Question: My program doesn't export anything to the '.txt' file; actually, I can't even compile it in this form.
'''
#include <stdio.h>
typedef struct /*We define structure type to save memory
( im not sure about this!!!) */
{
char name[20];
int num;
} cont;
void input(cont a[],int n) /*With this function i enter data in main program.*/
{
int i;
for(i=0;i<n;i++)
{
printf("Insert name:");
scanf("%s",&a[i].name);
printf("Insert number:");
scanf("%d",&a[i].num);
printf("
");
}
}
void export(cont a[],int n) /*Export data that is entered in main program to text file
output.txt that is in same folder as program*/
{
FILE *text;
int i;
text=fopen("output.txt","w");
fprintf(text,"Name:%s
Number:%d
",a[i].name,a[i].num);
fclose(text);
}
void printinprog(cont a[],int n) /*This just prints data in program so we can check
that program works correctly.*/
{
int i;
for(i=0;i<n;i++)
{
printf("Name:%s Number:%d",a[i].name,a[i].num);
printf("
");
}
}
main()
{
cont per[20];
int c;
printf("Enter number of contacts:");
scanf("%d",&c);
input(per,c);
export(per,c);
system("pause");
}
'''
So when i move main part of export function to printinprog function it looks like this:
'''
#include <stdio.h>
typedef struct /*We define structure type to save memory
( im not sure about this!!!) */
{
char name[20];
int num;
} cont;
void input(cont a[],int n) /*With this function i enter data in main program.*/
{
int i;
for(i=0;i<n;i++)
{
printf("Insert name:");
scanf("%s",&a[i].name);
printf("Insert number:");
scanf("%d",&a[i].num);
printf("
");
}
}
void printinprog(cont a[],int n) /*This just prints data in program so we can check
that program works correctly.*/
{
int i;
for(i=0;i<n;i++)
{
printf("Name:%s Number:%d",a[i].name,a[i].num);
printf("
");
}
FILE *text;
text=fopen("output.txt","w");
fprintf(text,"Name:%s
Number:%d
",a[i].name,a[i].num);
fclose(text);
}
main()
{
cont per[20];
int c;
printf("Enter number of contacts:");
scanf("%d",&c);
input(per,c);
printinprog(per,c);
system("pause");
}
'''
Now program works but i get wrong data in .txt file and that looks like this.

So i am pretty sure that problem is in typedef struct actually i think there is a problem with data types cuz i define it like cont and that doesnt actually exist so proggram doesnt see that as a text data and the gives wrong data to .txt file.
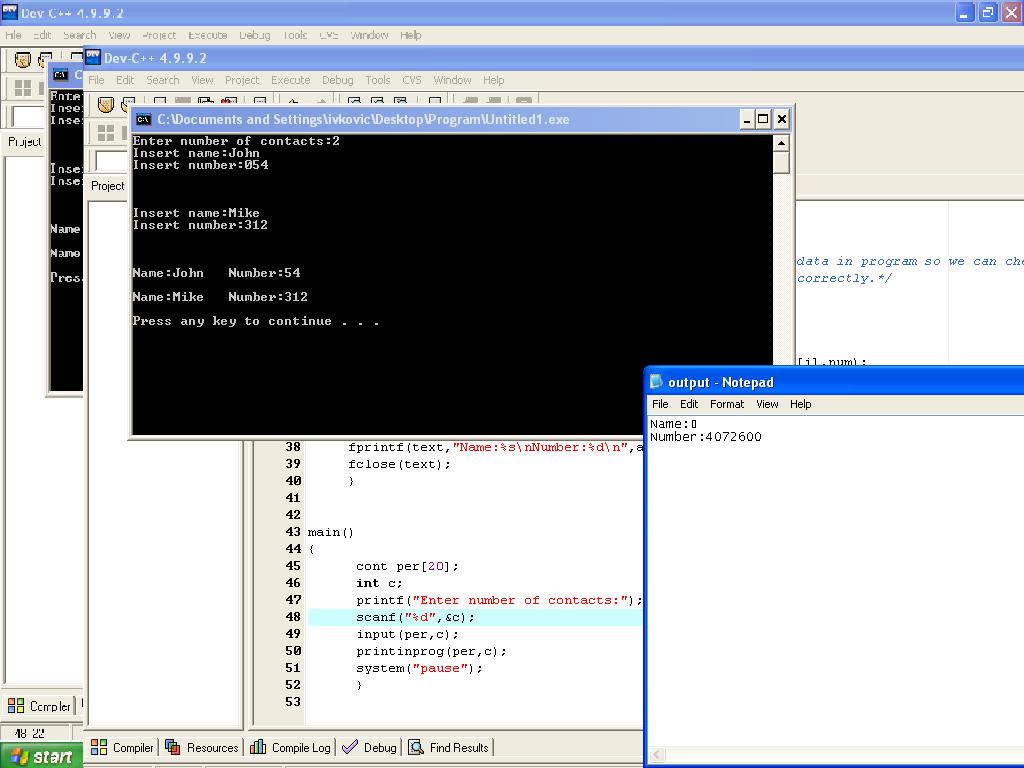
Answer: Problem is that
'''
FILE *text;
text=fopen("output.txt","w");
fprintf(text,"Name:%s
Number:%d
",a[i].name,a[i].num);
fclose(text);
'''
should be inside the loop, and it's outside it. What's happening is that it uses the last value for i (n) and is essentially printing from random memory locations....